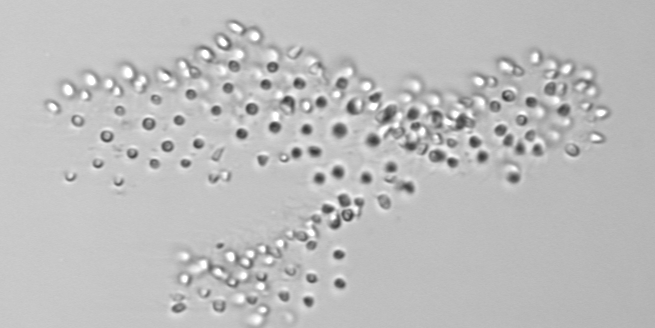
Label: Parvicorbicula_socialis